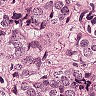
Metastatic tissue present: yes